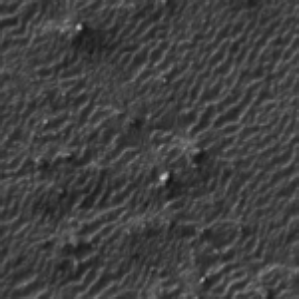
Label: frost